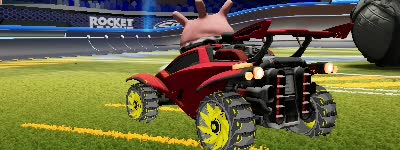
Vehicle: octane